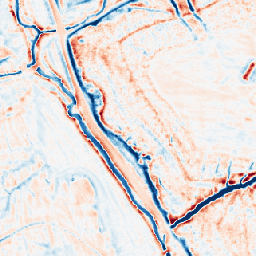
Category: edge_preserving
Decomposition family: bilateral
Decomposition parameters: d: 15
sigma_color: 100
sigma_space: 50
Upsampling method: area
Upsampling parameters: scale: 8
Upsampling scale: 8